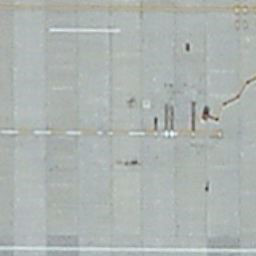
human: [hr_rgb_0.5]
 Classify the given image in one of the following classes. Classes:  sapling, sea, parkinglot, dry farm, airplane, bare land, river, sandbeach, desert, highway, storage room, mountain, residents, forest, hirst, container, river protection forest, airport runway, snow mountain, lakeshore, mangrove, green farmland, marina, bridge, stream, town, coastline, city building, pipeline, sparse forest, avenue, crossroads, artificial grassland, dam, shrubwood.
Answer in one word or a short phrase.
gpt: airport runway